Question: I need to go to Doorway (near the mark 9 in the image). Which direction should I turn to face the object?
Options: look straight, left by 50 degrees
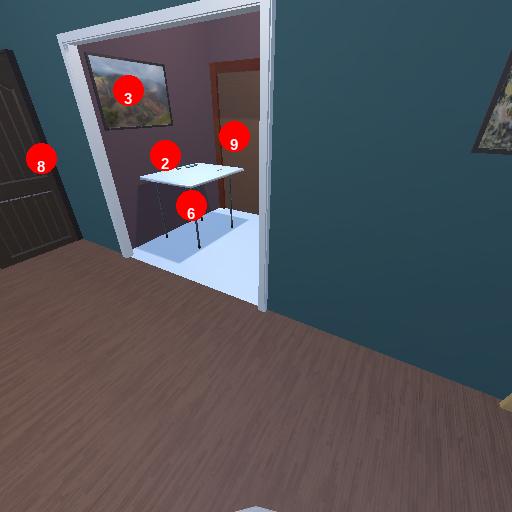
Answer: look straight